Field crop: maize
Growth stage: 2
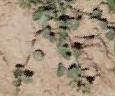
Species: convolvulus